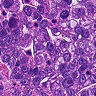
Metastatic tissue present: yes